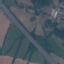
Land use / land cover class: Highway